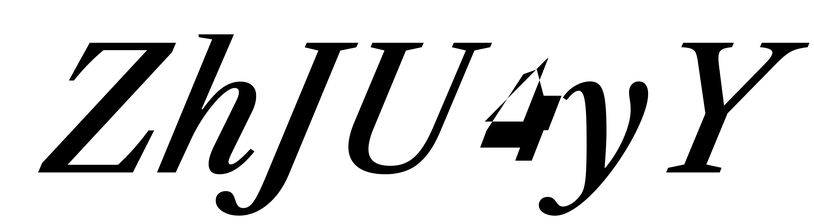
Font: LibreCaslonText-Italic_Medium_Italic